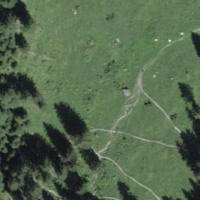
EUNIS habitat code: 43
Species observed at this site:
Parnassia palustris